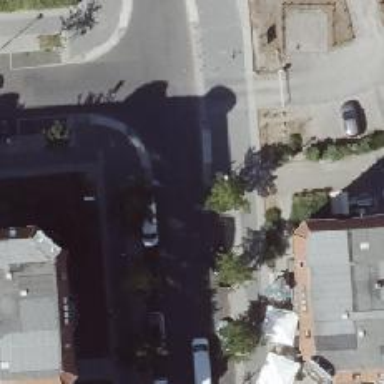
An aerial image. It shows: Residential road with asphalt surface and sidewalks on both sides. The parking lanes are oriented parallel to the road.